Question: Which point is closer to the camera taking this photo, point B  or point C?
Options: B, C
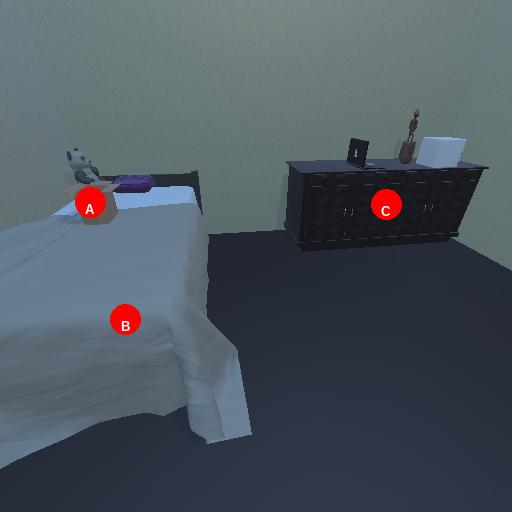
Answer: B